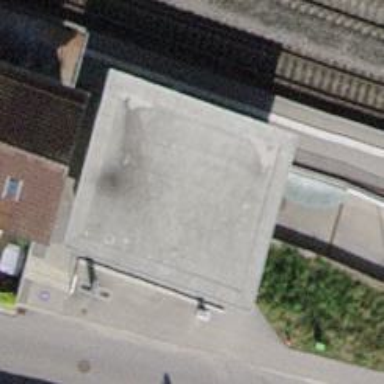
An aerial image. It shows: Railway halt station for public transport.